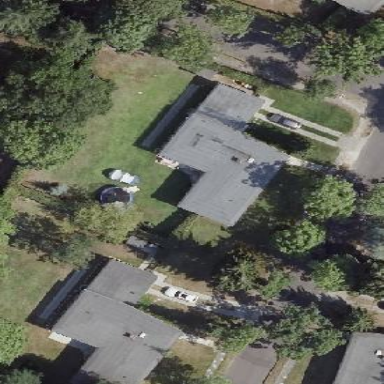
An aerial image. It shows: House with flat roof.